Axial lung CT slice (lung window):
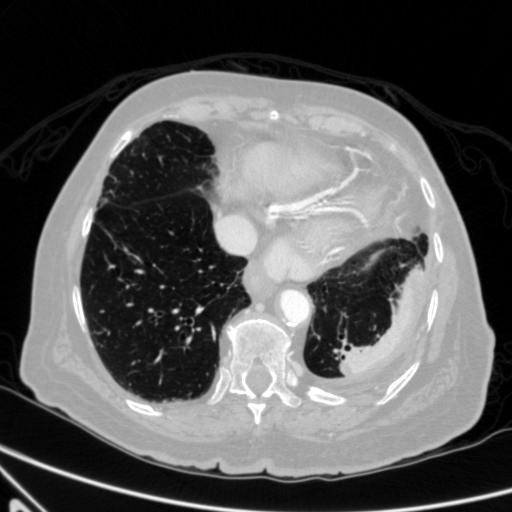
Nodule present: no